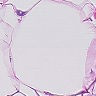
Metastatic tissue present: no